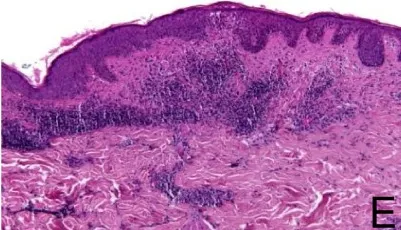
Clinical and histological findings. At the back.
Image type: pathology (h&e)